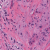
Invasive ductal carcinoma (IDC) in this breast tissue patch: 1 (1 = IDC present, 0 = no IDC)